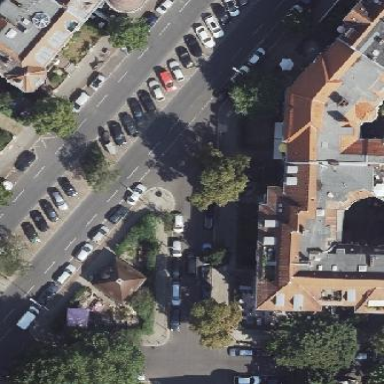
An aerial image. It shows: Junction on tertiary road.